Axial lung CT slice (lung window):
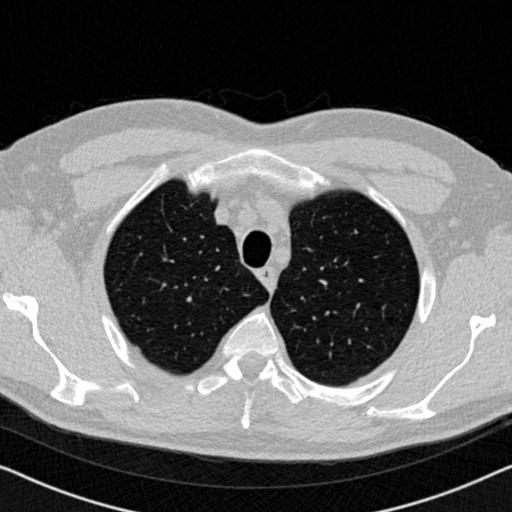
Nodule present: no